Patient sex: M
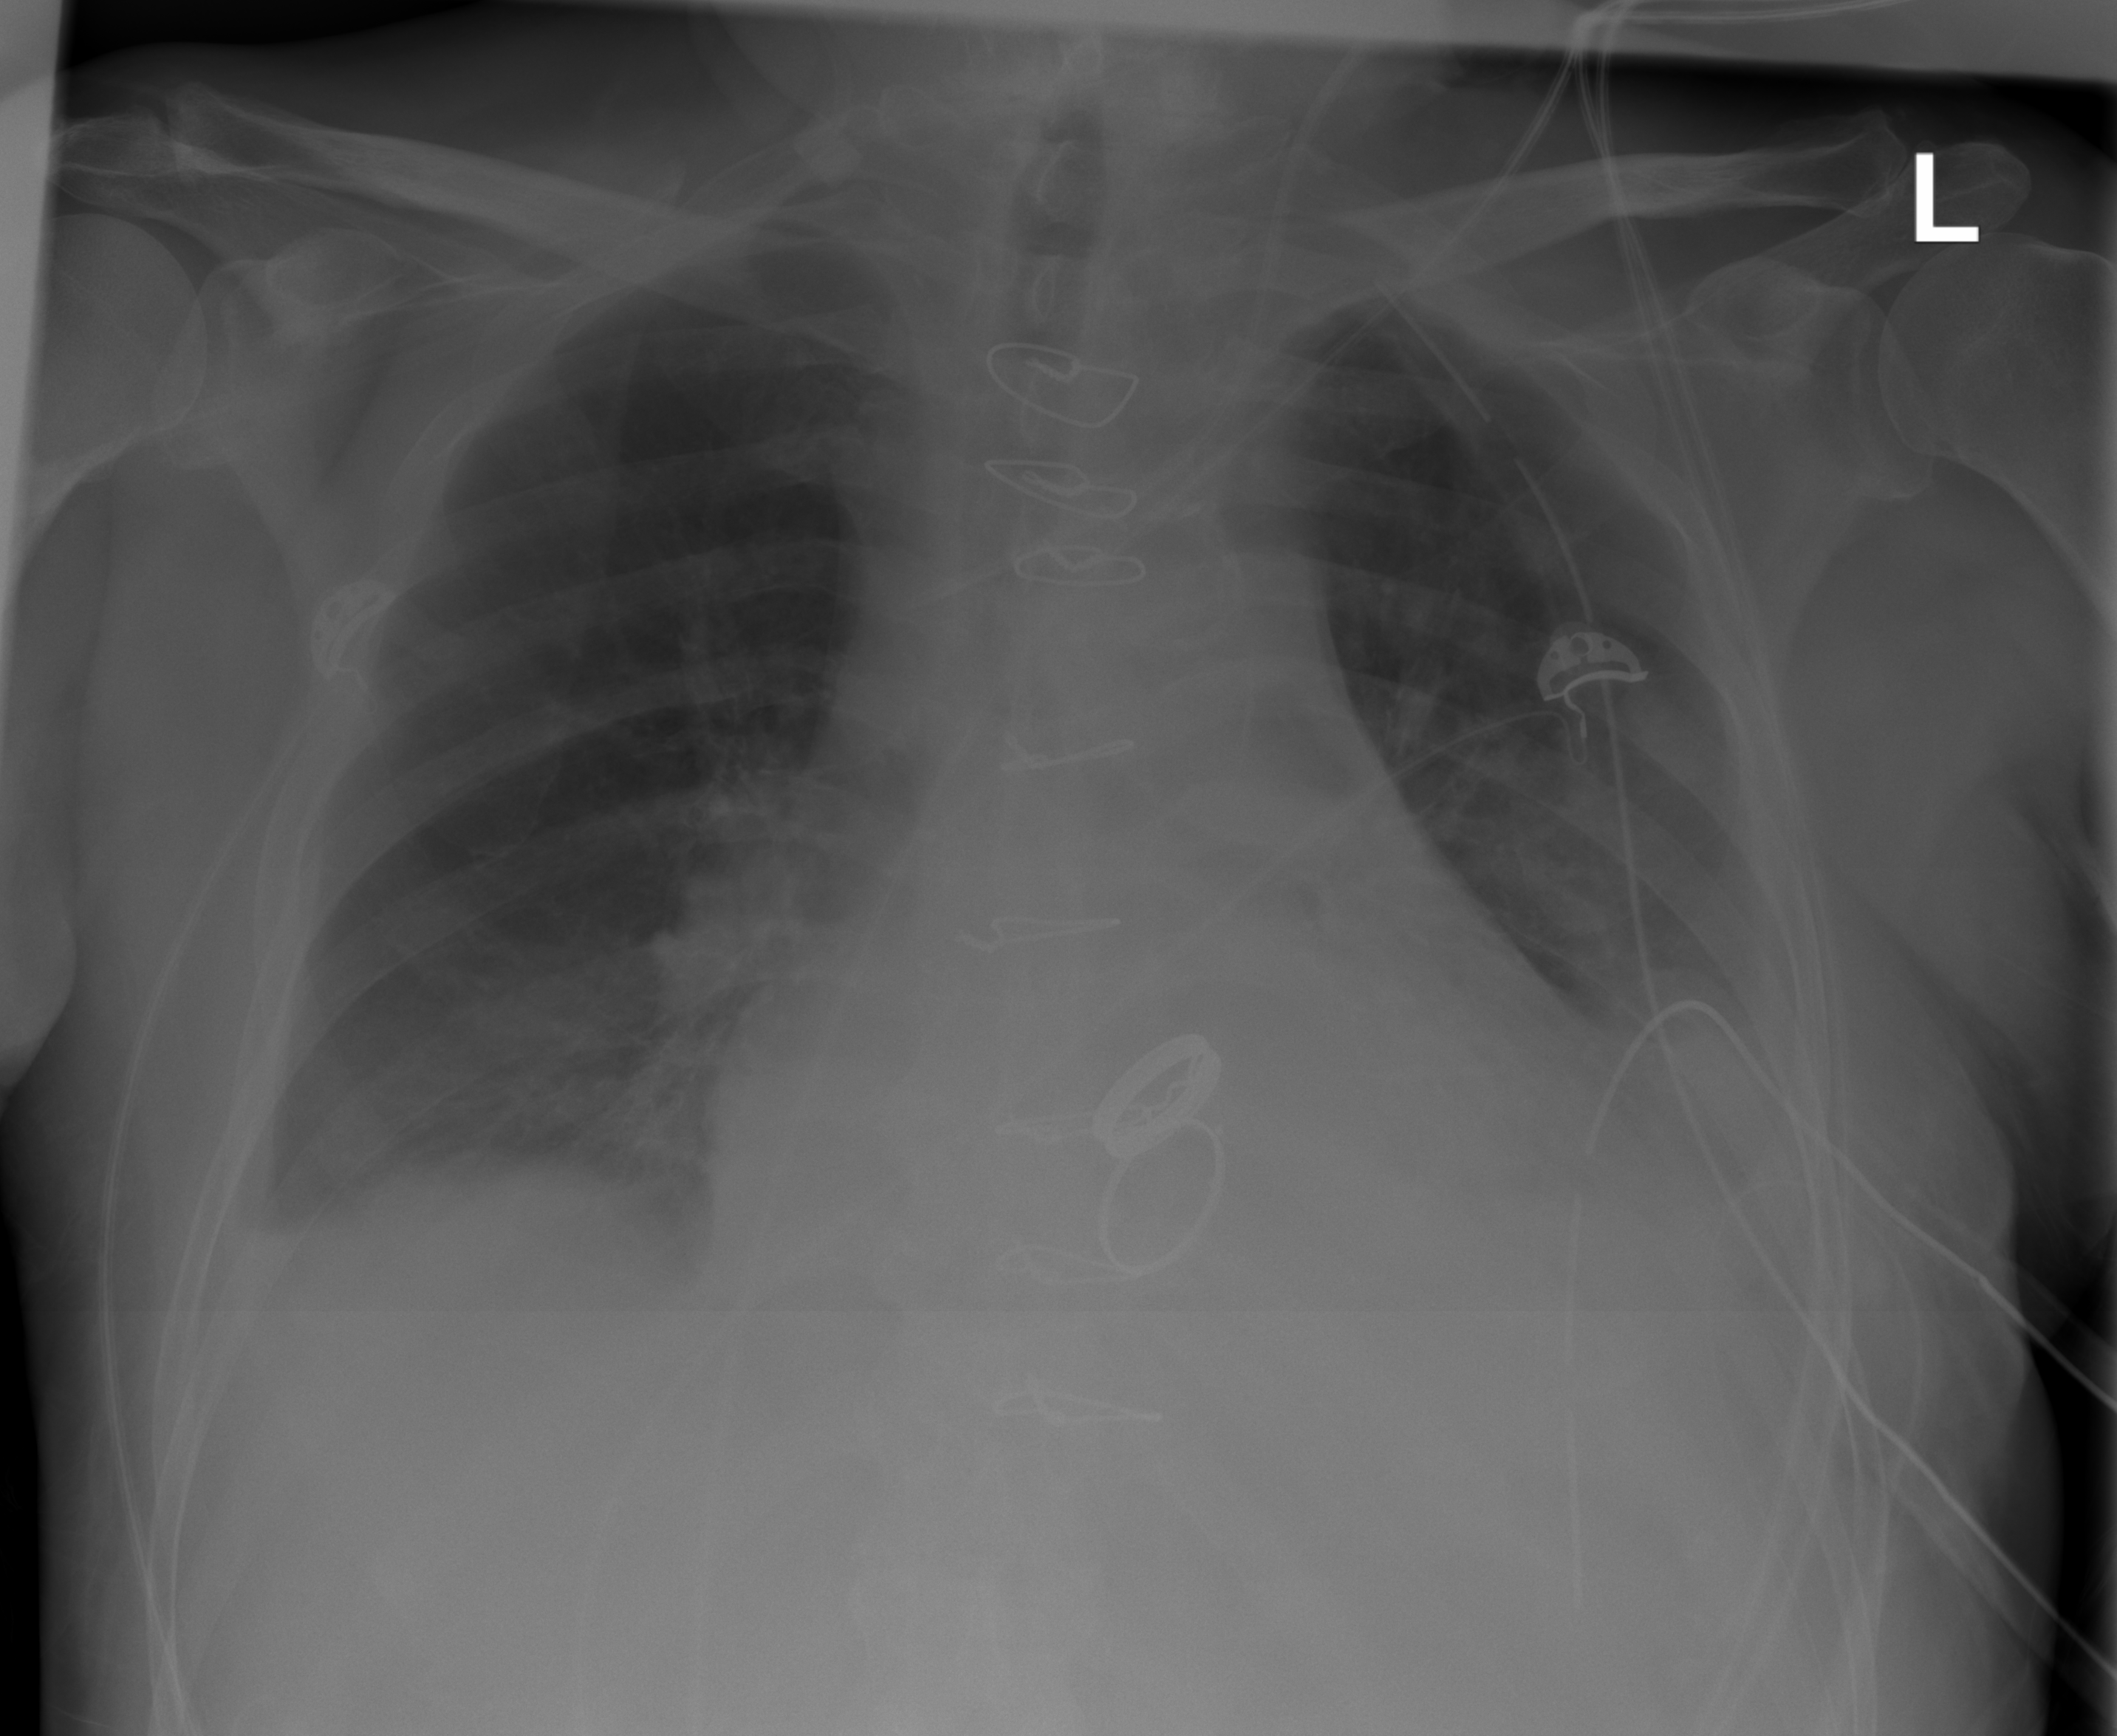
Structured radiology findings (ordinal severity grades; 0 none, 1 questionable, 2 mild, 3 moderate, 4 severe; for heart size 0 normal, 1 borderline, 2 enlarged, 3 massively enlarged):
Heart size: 2
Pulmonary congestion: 0
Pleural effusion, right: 2
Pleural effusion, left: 2
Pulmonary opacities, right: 0
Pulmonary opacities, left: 0
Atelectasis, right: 2
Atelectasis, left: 2